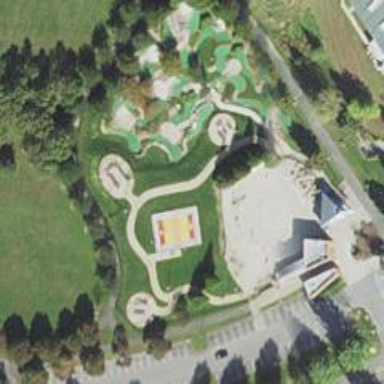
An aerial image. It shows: Golf sports centre.